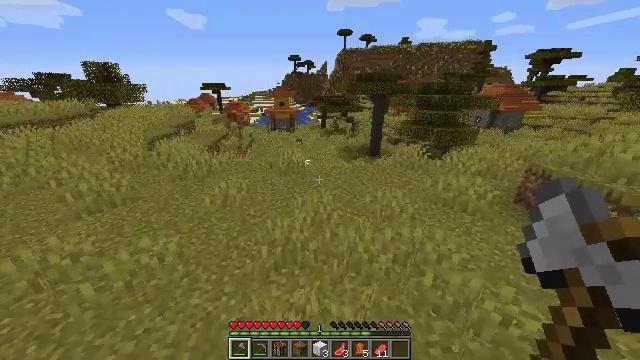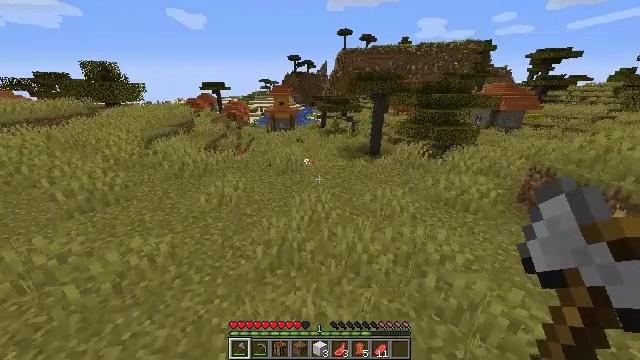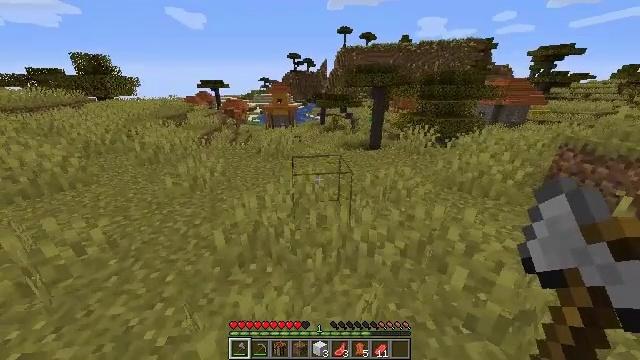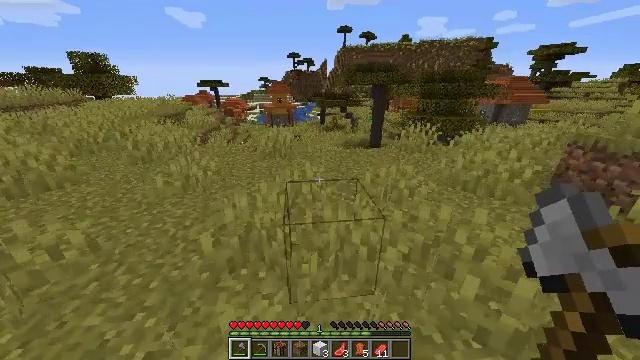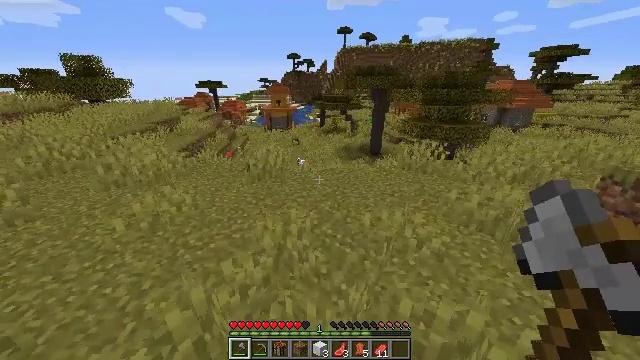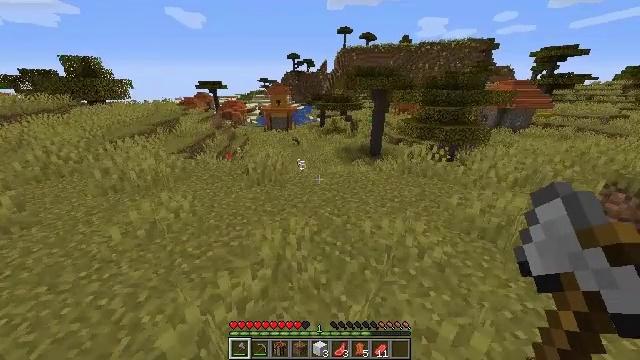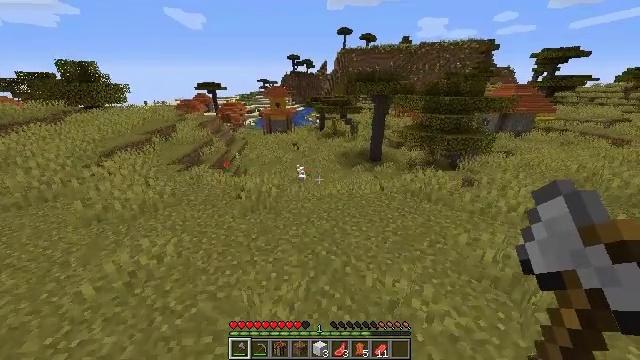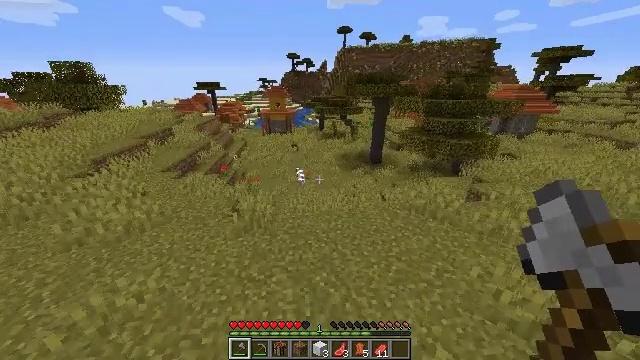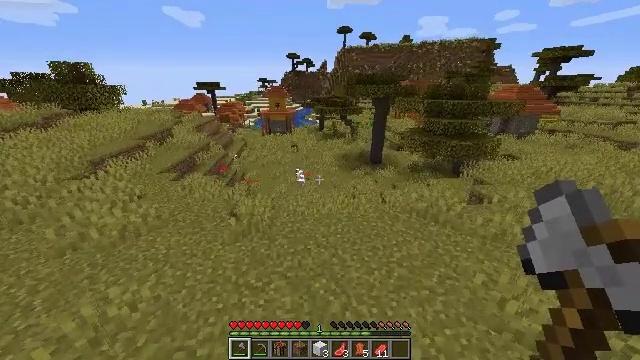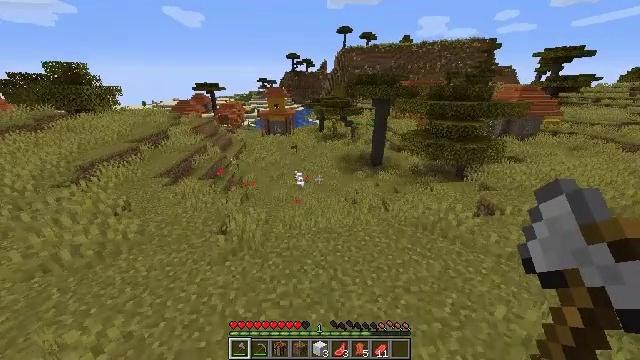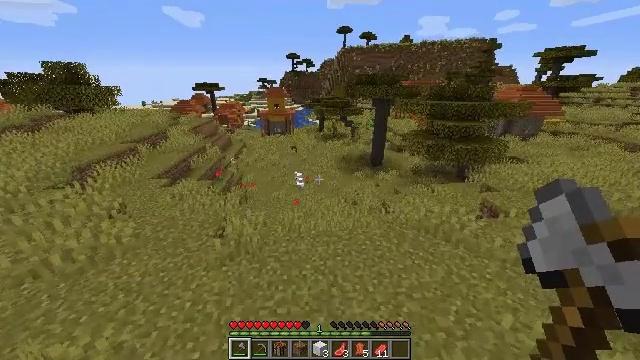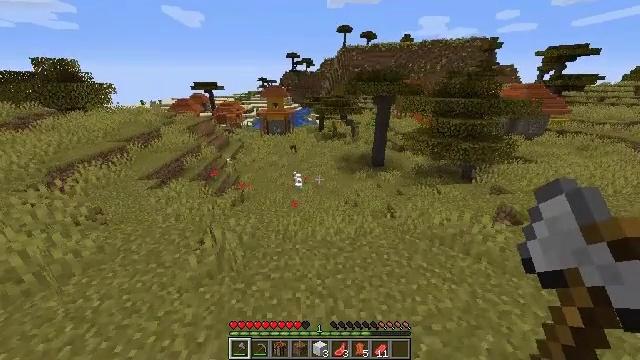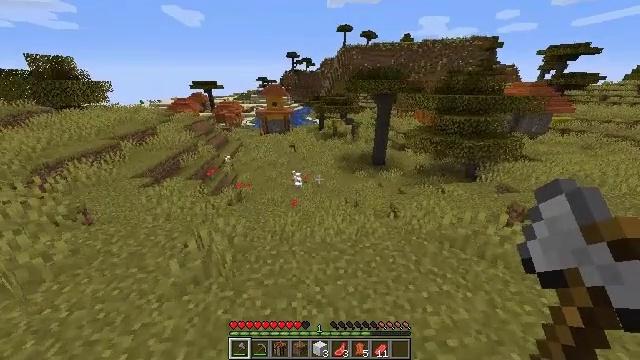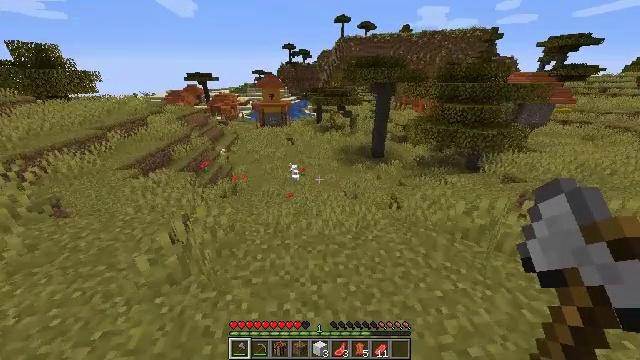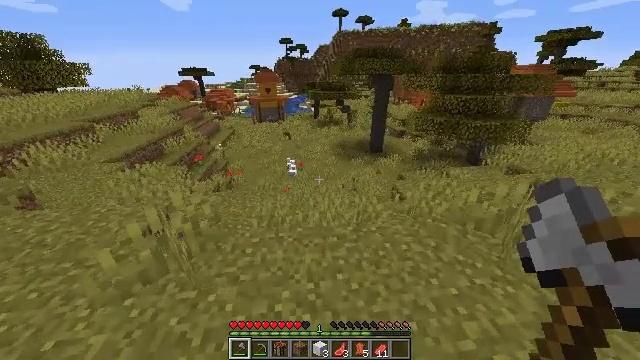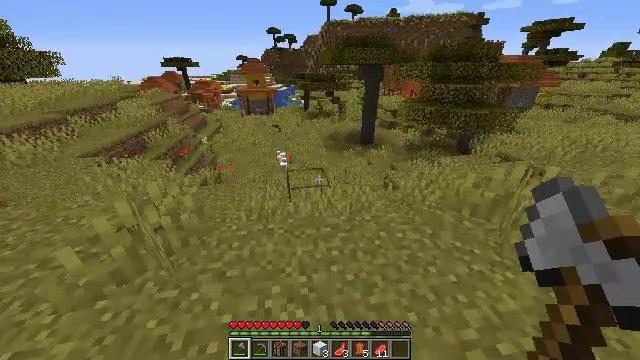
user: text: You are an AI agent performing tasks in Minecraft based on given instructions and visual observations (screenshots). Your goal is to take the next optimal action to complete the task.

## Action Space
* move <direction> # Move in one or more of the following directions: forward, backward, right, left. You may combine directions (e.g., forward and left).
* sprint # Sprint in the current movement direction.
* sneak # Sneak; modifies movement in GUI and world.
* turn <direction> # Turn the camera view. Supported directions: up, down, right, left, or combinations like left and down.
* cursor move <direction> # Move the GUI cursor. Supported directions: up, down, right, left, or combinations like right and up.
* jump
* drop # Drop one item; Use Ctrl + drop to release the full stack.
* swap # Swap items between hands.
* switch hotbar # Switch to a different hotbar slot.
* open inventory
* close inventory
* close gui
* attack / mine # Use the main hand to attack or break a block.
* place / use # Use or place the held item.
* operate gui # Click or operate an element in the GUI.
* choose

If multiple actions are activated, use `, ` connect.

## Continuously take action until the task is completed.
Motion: motion action
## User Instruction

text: Remove the tall grass to clear the area.
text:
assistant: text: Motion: move forward, sprint, jump
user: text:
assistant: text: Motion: move forward, sprint, jump
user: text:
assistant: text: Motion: move forward, sprint, jump
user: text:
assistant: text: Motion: move forward, sprint, jump
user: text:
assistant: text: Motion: move forward, sprint, jump
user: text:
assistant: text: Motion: move forward, sprint, jump
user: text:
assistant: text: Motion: move forward, sprint, jump
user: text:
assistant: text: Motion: move forward, sprint, jump
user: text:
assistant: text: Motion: move forward, sprint, jump
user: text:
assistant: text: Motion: move forward, sprint, jump
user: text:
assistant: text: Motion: move forward, sprint, jump
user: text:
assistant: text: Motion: move forward, sprint, jump
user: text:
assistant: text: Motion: move forward, sprint, turn down, jump
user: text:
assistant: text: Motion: move forward, sprint, jump
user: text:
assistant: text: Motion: move forward, sprint, turn right and down, jump
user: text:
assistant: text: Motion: move forward, sprint, turn right and down, jump
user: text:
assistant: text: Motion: move forward, sprint, jump
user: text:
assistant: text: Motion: move forward, sprint, jump
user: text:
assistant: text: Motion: move forward and move right, sprint, jump
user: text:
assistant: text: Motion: move forward and move right, sprint, jump
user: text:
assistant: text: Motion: move forward and move right, sprint, jump
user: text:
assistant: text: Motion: move forward and move right, sprint, jump
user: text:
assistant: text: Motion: move forward and move right, sprint, jump
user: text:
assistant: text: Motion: move forward, sprint, turn left, jump
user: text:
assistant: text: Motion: move forward, sprint, turn left, jump
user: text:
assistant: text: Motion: move forward, sprint, turn left, jump
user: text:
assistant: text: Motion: move forward, sprint, turn left, jump
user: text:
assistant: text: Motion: move forward, sprint, jump
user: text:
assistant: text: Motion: move forward, sprint, jump
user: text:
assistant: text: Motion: move forward, sprint, jump